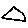
Label: triangle